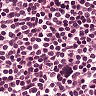
Metastatic tissue present: no